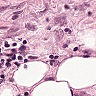
Metastatic tissue present: no